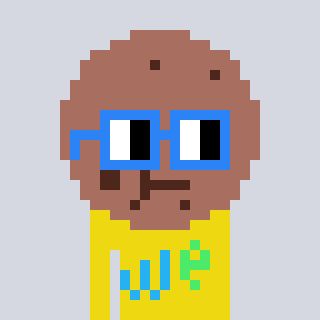
a pixel art character with square blue glasses, a cookie-shaped head and a yellow-colored body on a cool background